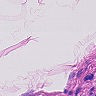
Metastatic tissue present: no